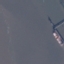
Land use / land cover: SeaLake